Question: In Eclipse I can add and apply filters in the navigator view. That is good for permanent filters but not good for a quick file search. Using the file search functionalty is good for complex cases but what if I only want to find all files with name conf*.txt? I don't want to open a search dialog, I want to use a live filter like in:
Is there a way or plugin to do this?
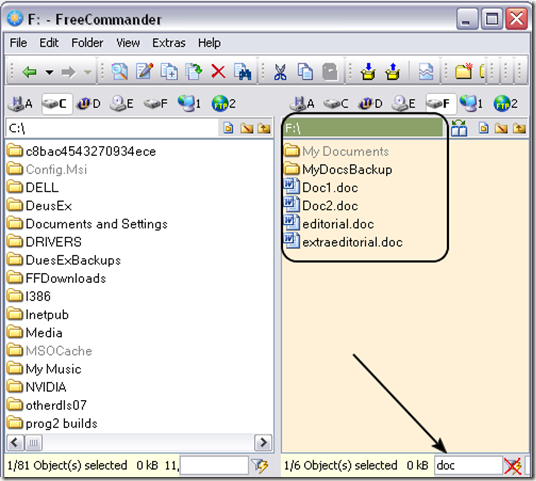
Answer: Check these plugins.
- <URL>